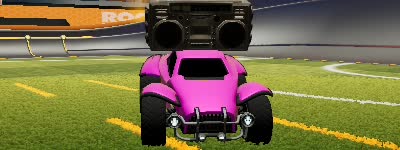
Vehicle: octane